Question: (Using Android version 4.0.4)
I'm trying to build functionality very similar to the list found on the GroceryIQ app:

I can create a nice looking list using the ExpandableListView shown in the xml below and a custom class that extends BaseExpandableListAdapter, but I'm having trouble with the second list. Is it two lists with a view in between? Could this be just one list with a special list divider that just looks like a bar?
'''
<RelativeLayout xmlns:android="http://schemas.android.com/apk/res/android"
xmlns:tools="http://schemas.android.com/tools"
android:layout_width="fill_parent"
android:layout_height="fill_parent" />
<ExpandableListView
android:id="@+id/ExpList"
android:layout_width="fill_parent"
android:layout_height="fill_parent"
android:divider="@null"
android:dividerHeight="5dp"
android:groupIndicator="@null"
android:paddingBottom="60dp" />
<include
android:layout_width="wrap_content"
android:layout_alignParentBottom="true"
layout="@layout/bottom_bar_list" />
</RelativeLayout>
'''
I've tried adding another list, but two lists on one view don't seem to cooperate too well-- either the first list is chopped off or the second list doesn't show.
Thanks for your thoughts!
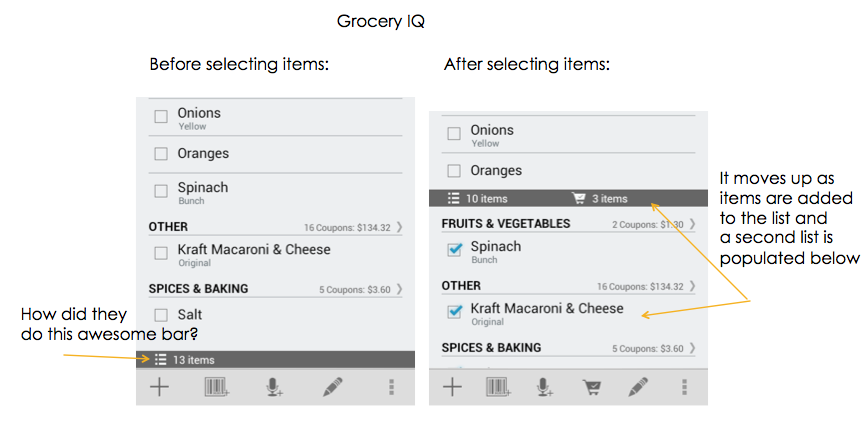
Answer: So, I don't know that it's possible to know exactly how Grocery IQ crafted their list, but I found that I could replicate a pretty similar list by super-customizing the ExpandableListView.
An ExpandableListView is implemented using custom Group Items and Child Items.
I added a relative layout to the Group Item that looked like the "awesome bar". Then programmatically when I populated my list, I had a "rogue" Group Item that when I found it, I would show the "awesome bar" instead of the regular group-- in all the other cases the relative layout was set to invisible.
It took a while to get it "just right" and my solution seems a little like a hack, but that's the gist of what worked for me.